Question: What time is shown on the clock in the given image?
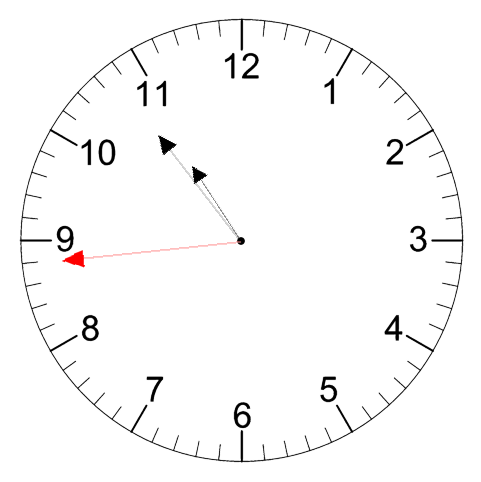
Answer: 10:53:44